Question: I'm drawing lines on an HTML canvas, and use a less precise 2d-array (representing blocks of 10x10 pixels) in which I 'draw' lines with Bresenham's algorithm to store line-ids, so I can use that array to see which line is selected.
This works, but I would like it to be more accurate - not in the 10x10 size that I use (I like that I don't exactly have to click on the line), but when I draw a representation of that array over my actual canvas, I see that there are a lot of the 10x10 blocks not filled, even though the line is crossing them:

Is there a better solution to this? What I want is to catch ALL grid blocks that the actual line passes through.
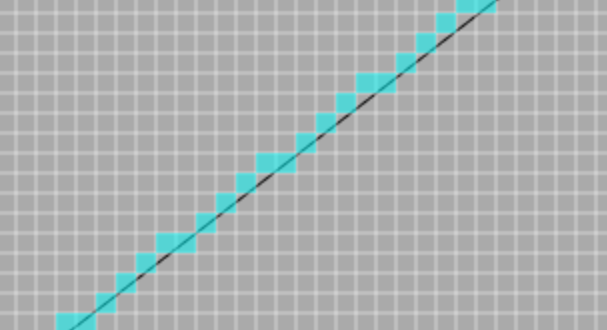
Answer: Without seeing your code, I think you made a rounding error while filling the lookup table using the Bresenham algorithm or you scaled the coordinates before running the algorithm.
This <URL> shows what I came up with and the squares are perfectly aligned.

'''
<canvas id="myCanvas"></canvas>
'''
'''
#myCanvas {
width: 250px;
height: 250px;
}
'''
'''
var $canvas = $("#myCanvas"),
ctx = $canvas[0].getContext("2d");
ctx.canvas.width = $canvas.width();
ctx.canvas.height = $canvas.height();
function Grid(ctx) {
this._ctx = ctx;
this._lines = [];
this._table = [];
this._tableScale = 10;
this._createLookupTable();
}
Grid.prototype._createLookupTable = function() {
this._table = [];
for (var y = 0; y < Math.ceil(ctx.canvas.height / this._tableScale); y++) {
this._table[y] = [];
for (var x = 0; x < Math.ceil(ctx.canvas.width / this._tableScale); x++)
this._table[y][x] = null;
}
};
Grid.prototype._updateLookupTable = function(line) {
var x0 = line.from[0],
y0 = line.from[1],
x1 = line.to[0],
y1 = line.to[1],
dx = Math.abs(x1 - x0),
dy = Math.abs(y1 - y0),
sx = (x0 < x1) ? 1 : -1,
sy = (y0 < y1) ? 1 : -1,
err = dx - dy;
while(true) {
this._table[Math.floor(y0 / 10)][Math.floor(x0 / 10)] = line;
if ((x0 == x1) && (y0 == y1)) break;
var e2 = 2 * err;
if (e2 >- dy) { err -= dy; x0 += sx; }
if (e2 < dx) { err += dx; y0 += sy; }
}
};
Grid.prototype.hitTest = function(x, y) {
var ctx = this._ctx,
hoverLine = this._table[Math.floor(y / 10)][Math.floor(x / 10)];
ctx.clearRect(0, 0, ctx.canvas.width, ctx.canvas.height);
this._lines.forEach(function(line) {
line.draw(ctx, line === hoverLine ? "red" : "black");
});
};
Grid.prototype.drawLookupTable = function() {
ctx.beginPath();
for (var y = 0; y < this._table.length; y++)
for (var x = 0; x < this._table[y].length; x++) {
if (this._table[y][x])
ctx.rect(x * 10, y * 10, 10, 10);
}
ctx.strokeStyle = "rgba(0, 0, 0, 0.2)";
ctx.stroke();
};
Grid.prototype.addLine = function(line) {
this._lines.push(line);
this._updateLookupTable(line);
};
Grid.prototype.draw = function() {
var ctx = this._ctx;
ctx.clearRect(0, 0, ctx.canvas.width, ctx.canvas.height);
this._lines.forEach(function(line) {
line.draw(ctx);
});
};
function Line(x0, y0, x1, y1) {
this.from = [ x0, y0 ];
this.to = [ x1, y1];
}
Line.prototype.draw = function(ctx, style) {
ctx.beginPath();
ctx.moveTo(this.from[0], this.from[1]);
ctx.lineTo(this.to[0], this.to[1]);
ctx.strokeStyle = style || "black";
ctx.stroke();
};
var grid = new Grid(ctx);
grid.addLine(new Line(80, 10, 240, 75));
grid.addLine(new Line(150, 200, 50, 45));
grid.addLine(new Line(240, 10, 20, 150));
grid.draw();
grid.drawLookupTable();
$canvas.on("mousemove", function(e) {
grid.hitTest(e.offsetX, e.offsetY);
grid.drawLookupTable();
});
'''